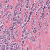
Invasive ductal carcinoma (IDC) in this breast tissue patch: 1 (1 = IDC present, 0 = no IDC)